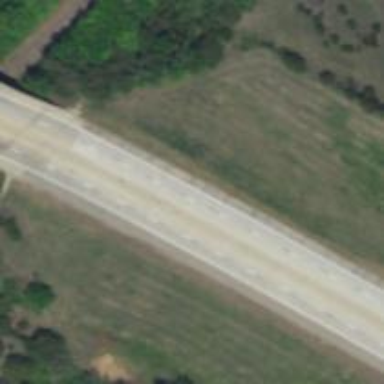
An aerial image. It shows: Motorway.